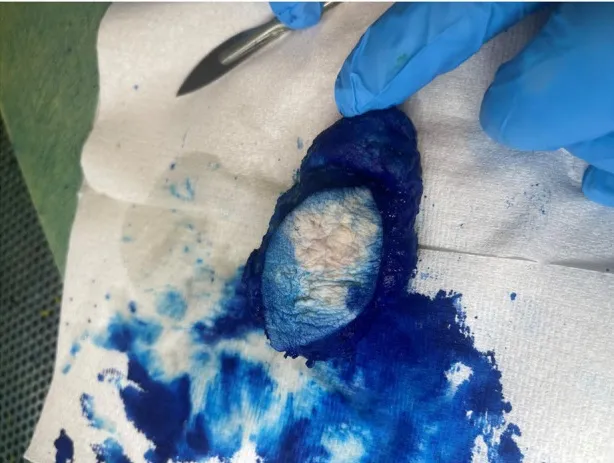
Macroscopic appearance of the gout tophus removed from the right elbow of a 73-year-old man.
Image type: radiology (ct)